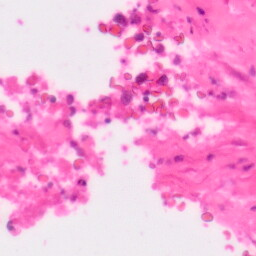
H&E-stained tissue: Colon